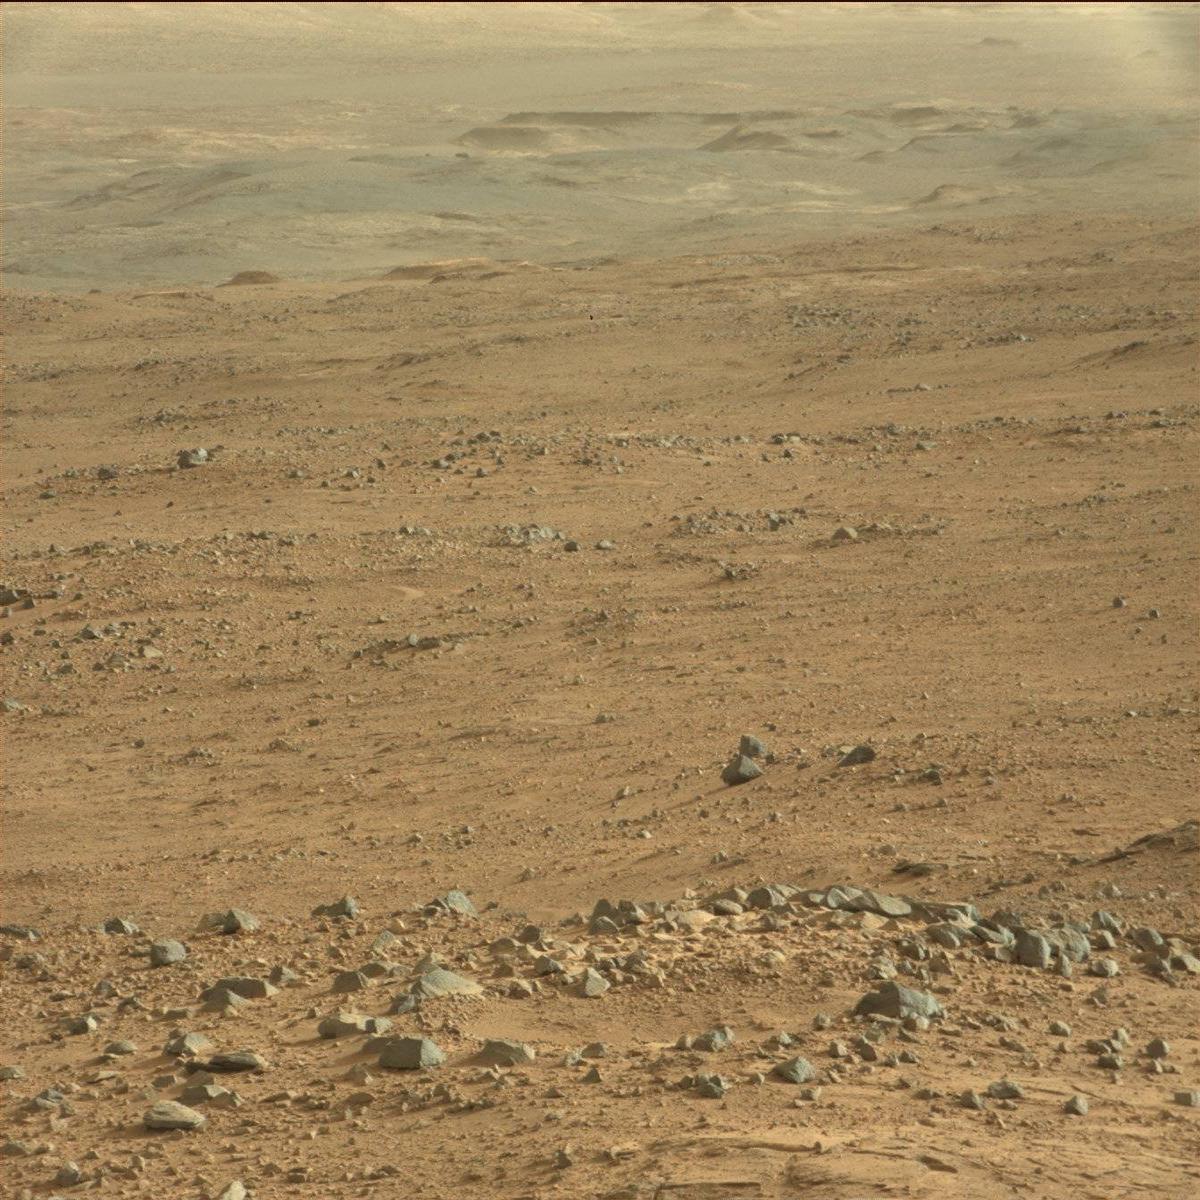
Terrain classes present: Bedrock, Ridge, Rock, Sand / Soil